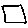
Label: square